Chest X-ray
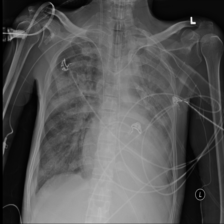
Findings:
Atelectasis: negative
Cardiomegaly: negative
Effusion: positive
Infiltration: positive
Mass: negative
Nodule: negative
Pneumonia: negative
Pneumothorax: negative
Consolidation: negative
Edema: negative
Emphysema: negative
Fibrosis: negative
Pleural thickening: positive
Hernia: negative